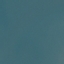
Label: SeaLake